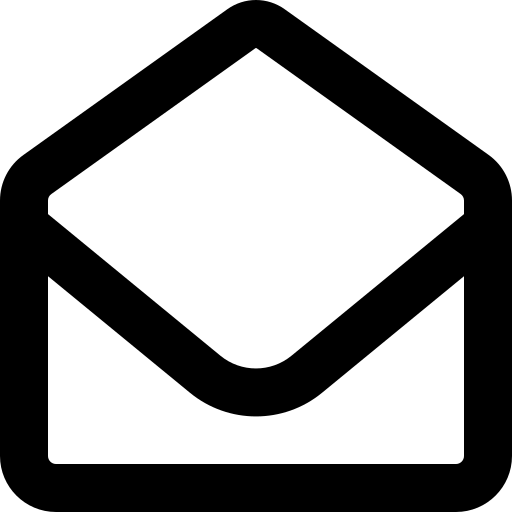
Tags: icon, FontAwesome, fa-icon, outline, envelope, open